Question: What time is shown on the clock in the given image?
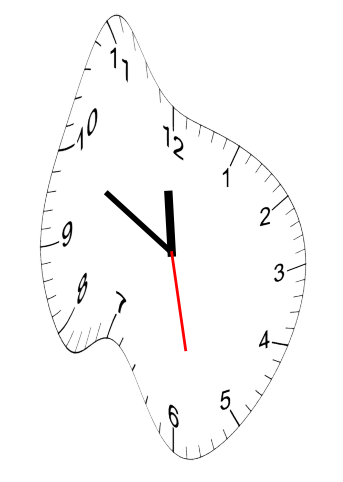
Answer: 11:49:28